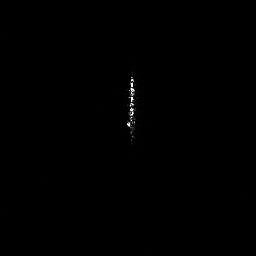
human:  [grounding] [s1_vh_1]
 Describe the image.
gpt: In the satellite image, there is  <ref>1 medium ship </ref> <box>[[48, 27, 53, 56, 0]]</box> located at center.